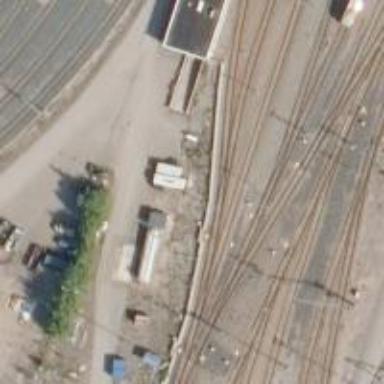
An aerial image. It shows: Railway yard with electrified contact lines.